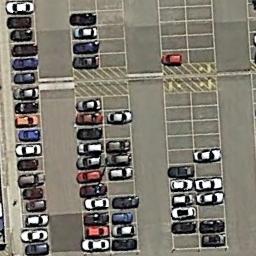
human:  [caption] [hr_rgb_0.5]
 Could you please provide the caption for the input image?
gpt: There are some cars on the parking lot .

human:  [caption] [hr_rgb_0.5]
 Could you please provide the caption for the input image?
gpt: The parking lot has some cars arranged neatly in lines but some parking spaces are still empty .

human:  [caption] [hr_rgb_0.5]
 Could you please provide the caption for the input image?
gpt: About half of the parking space in the parking lot is occupied .

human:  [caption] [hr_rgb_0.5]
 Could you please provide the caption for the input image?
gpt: There are many cars in the parking lot .

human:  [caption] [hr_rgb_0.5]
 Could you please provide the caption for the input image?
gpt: There are some cars and yellow grid lines on the parking lot .